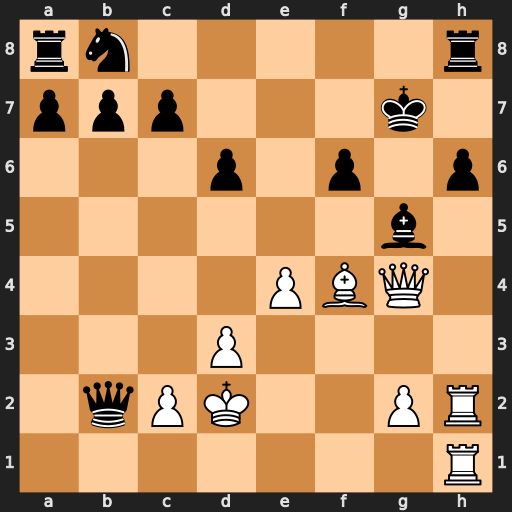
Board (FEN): rn5r/ppp3k1/3p1p1p/6b1/4PBQ1/3P4/1qPK2PR/7R
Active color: w
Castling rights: -
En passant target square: -
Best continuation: Bxg5 fxg5 Rxh6 Rxh6 Qxg5+